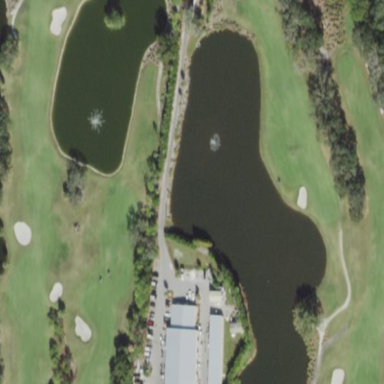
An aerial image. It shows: Scenic view of water hazard on golf course. The natural water feature adds beauty to the landscape.